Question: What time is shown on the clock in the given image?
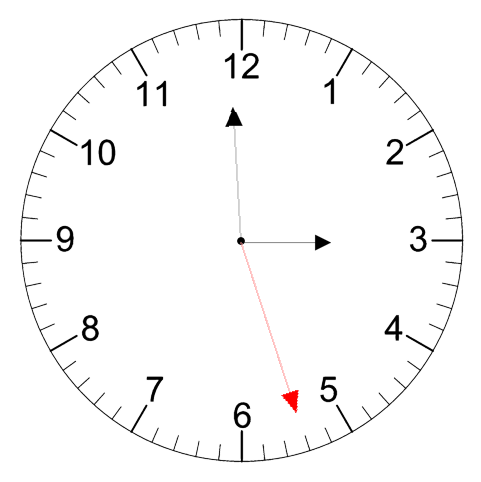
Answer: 02:59:27